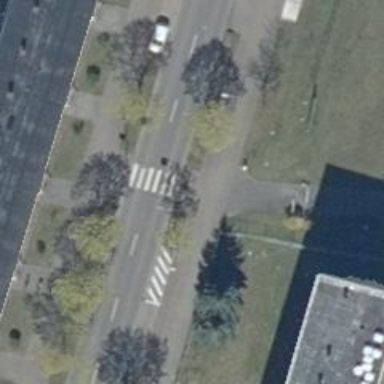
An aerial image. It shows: Zebra crossing on the road.